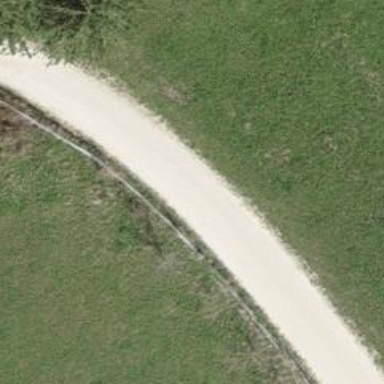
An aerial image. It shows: Track with grade 2 tracktype.